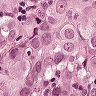
Metastatic tissue present: yes